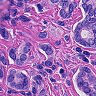
Metastatic tissue present: yes